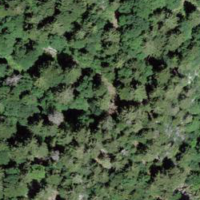
EUNIS habitat code: 43
Species observed at this site:
Cardamine heptaphylla